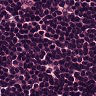
Metastatic tissue present: no